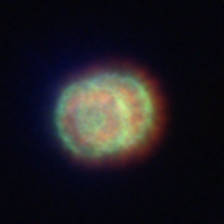
Taxon: Centric
Group: Diatoms